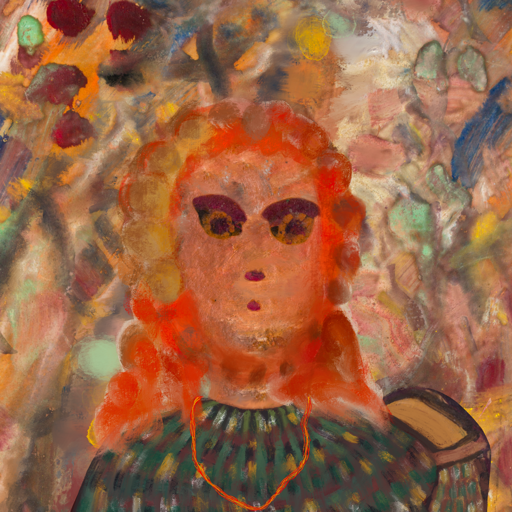
Background: Mother_And_Son_Mother, Head And Neck Front: Boggyland, Face Front: Doll, Bust: After_Raid, Hair Front: Rupkatha, Head Accessory: Blank, Second Necklace: Gypsy_Mother_2, Necklace: Blank, Baby: Blank